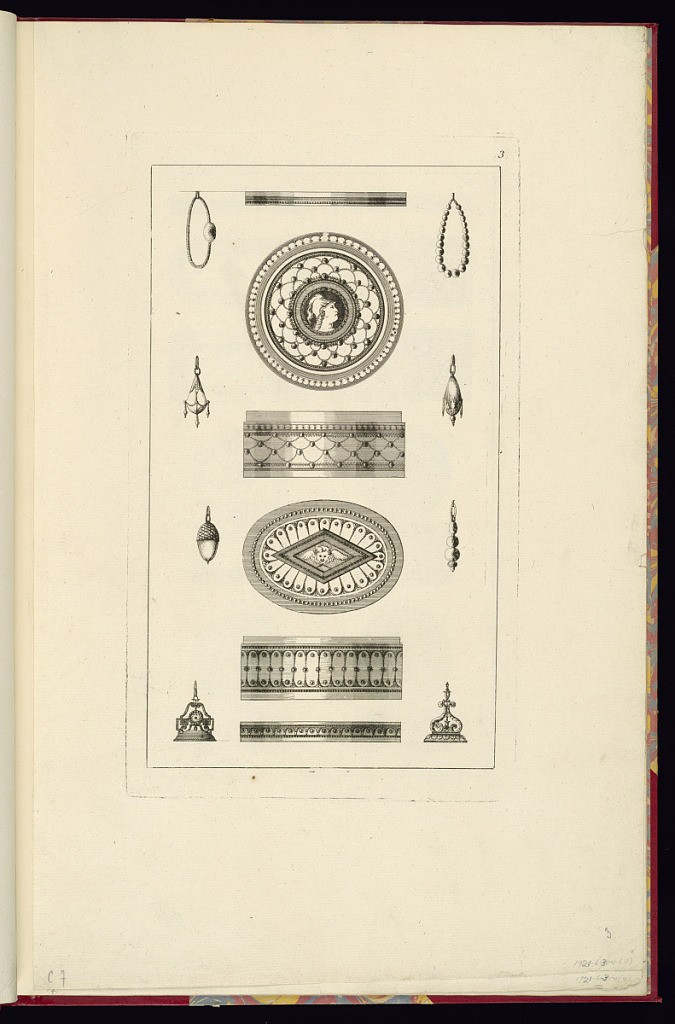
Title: Box, Jewelry, and Seal Designs
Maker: Jean-Baptiste Fay, French, active 1765 – 1790s
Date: late 18th century
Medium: Etching and engraving on laid paper
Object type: Print
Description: Third plate from a series of designs for jewelry, boxes, snuffboxes, rings, seals, cane handles and other small luxury objects. The plate includes fourteen designs for earrings, jewelry, boxes, lids, and seals decorated with neoclassical motifs and ornament. The decoration includes repeating patterns, fleurons, acanthus leaves, rosettes, scrolling foliage, scalloped diaper pattern, beads, chestnut, winged putto head, and a profile portrait with a military helmet. The plate is numbered.